Aerial crown-view tile of a tropical tree (Barro Colorado Island, Panama), acquired 20250915:
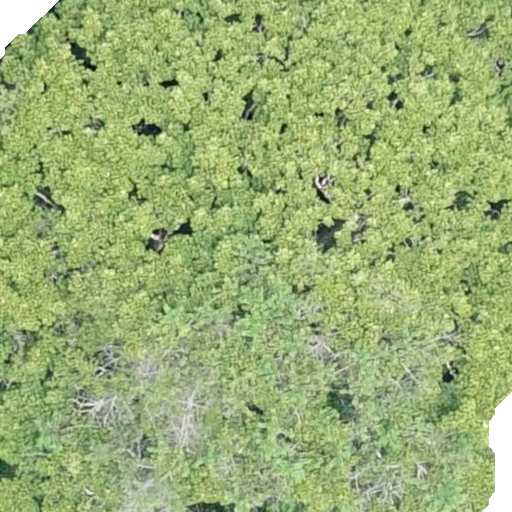
Species: Sterculia apetala
GBIF accepted scientific name: Sterculia apetala
Crown area: 545.532 m²